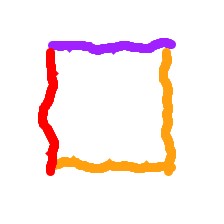
Shape: square